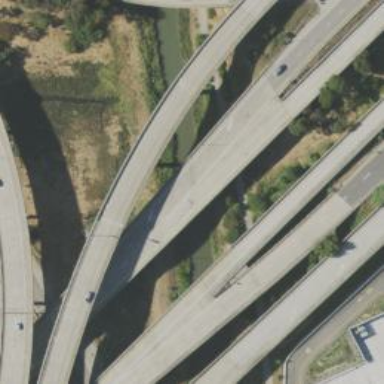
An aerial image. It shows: Motorway link bridge.